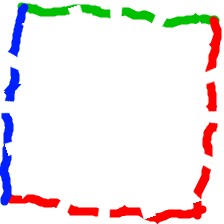
Shape: square